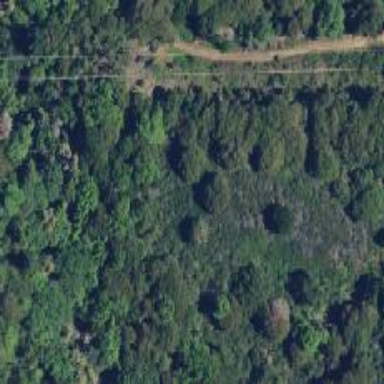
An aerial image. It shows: Area covered in scrub vegetation.